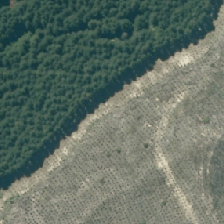
Land cover: harvested_forest